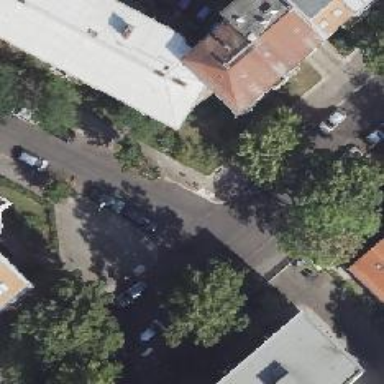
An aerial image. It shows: Residential road with asphalt surface. There are separate sidewalks on both sides of the road.